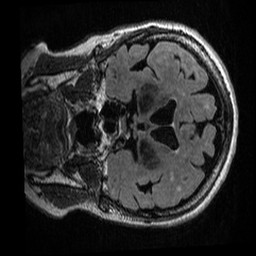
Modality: T2w
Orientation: coronal
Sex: female
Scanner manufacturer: ge
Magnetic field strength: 3 T
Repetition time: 6 s
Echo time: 0.1257 s